Question: My activity_main.xml:
'''
<ListView
android:id="@+id/MyListItem"
android:layout_width="wrap_content"
android:layout_height="wrap_content"
android:layout_marginEnd="8dp"
app:layout_constraintEnd_toEndOf="parent"
tools:layout_editor_absoluteY="8dp" />
'''
My mainactivity.java:
'''
public class MainActivity extends AppCompatActivity {
private String[] mMonthArray = { "Ianvar'", "Fevral'", "Kotomart", "Aprel'", "Mai",
"Iiun'", "Iiul'", "Avgust", "Sentiabr'", "Oktiabr'", "Noiabr'",
"Dekabr'" };
private ArrayAdapter<String> mMonthAdapter;
@Override
protected void onCreate(Bundle savedInstanceState) {
super.onCreate(savedInstanceState);
setContentView(R.layout.activity_main);
ListView myListView = findViewById(R.id.MyListItem);
mMonthAdapter = new ArrayAdapter<>(this,
android.R.layout.simple_list_item_1, mMonthArray);
myListView.setAdapter(mMonthAdapter);
}
}
'''
My buttons in ListView haven't full width as ListView:

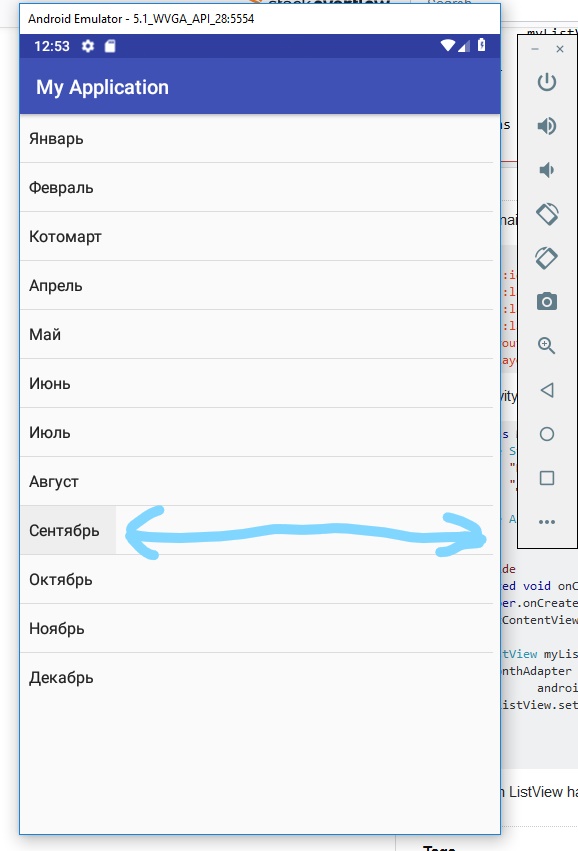
Answer: Your ListView wraps to content width. Try to change the width to match_parent like below.
'''
<ListView
android:id="@+id/MyListItem"
android:layout_width="match_parent"
android:layout_height="wrap_content"
android:layout_marginEnd="8dp"
app:layout_constraintEnd_toEndOf="parent"
tools:layout_editor_absoluteY="8dp" />
'''